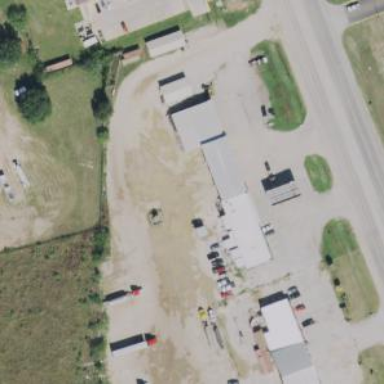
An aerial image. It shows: Convenience shop.